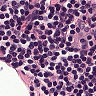
Metastatic tissue present: no